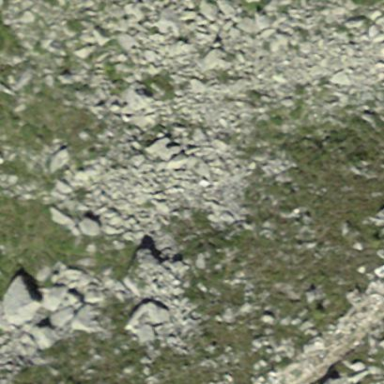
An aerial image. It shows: Natural scree.